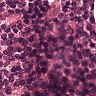
Metastatic tissue present: no